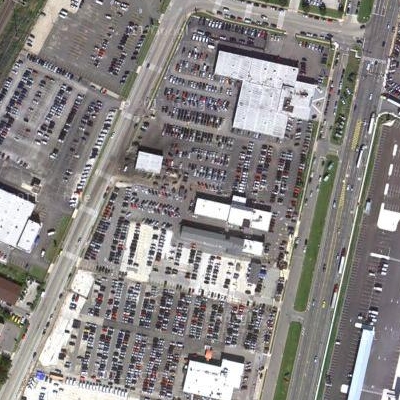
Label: gParking